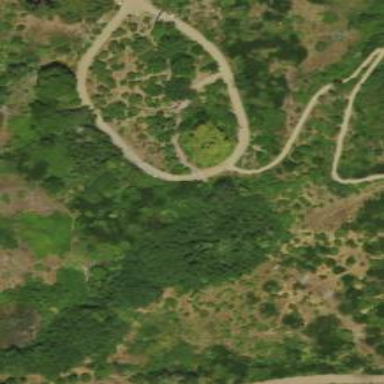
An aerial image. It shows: Path with embankment.